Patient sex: M
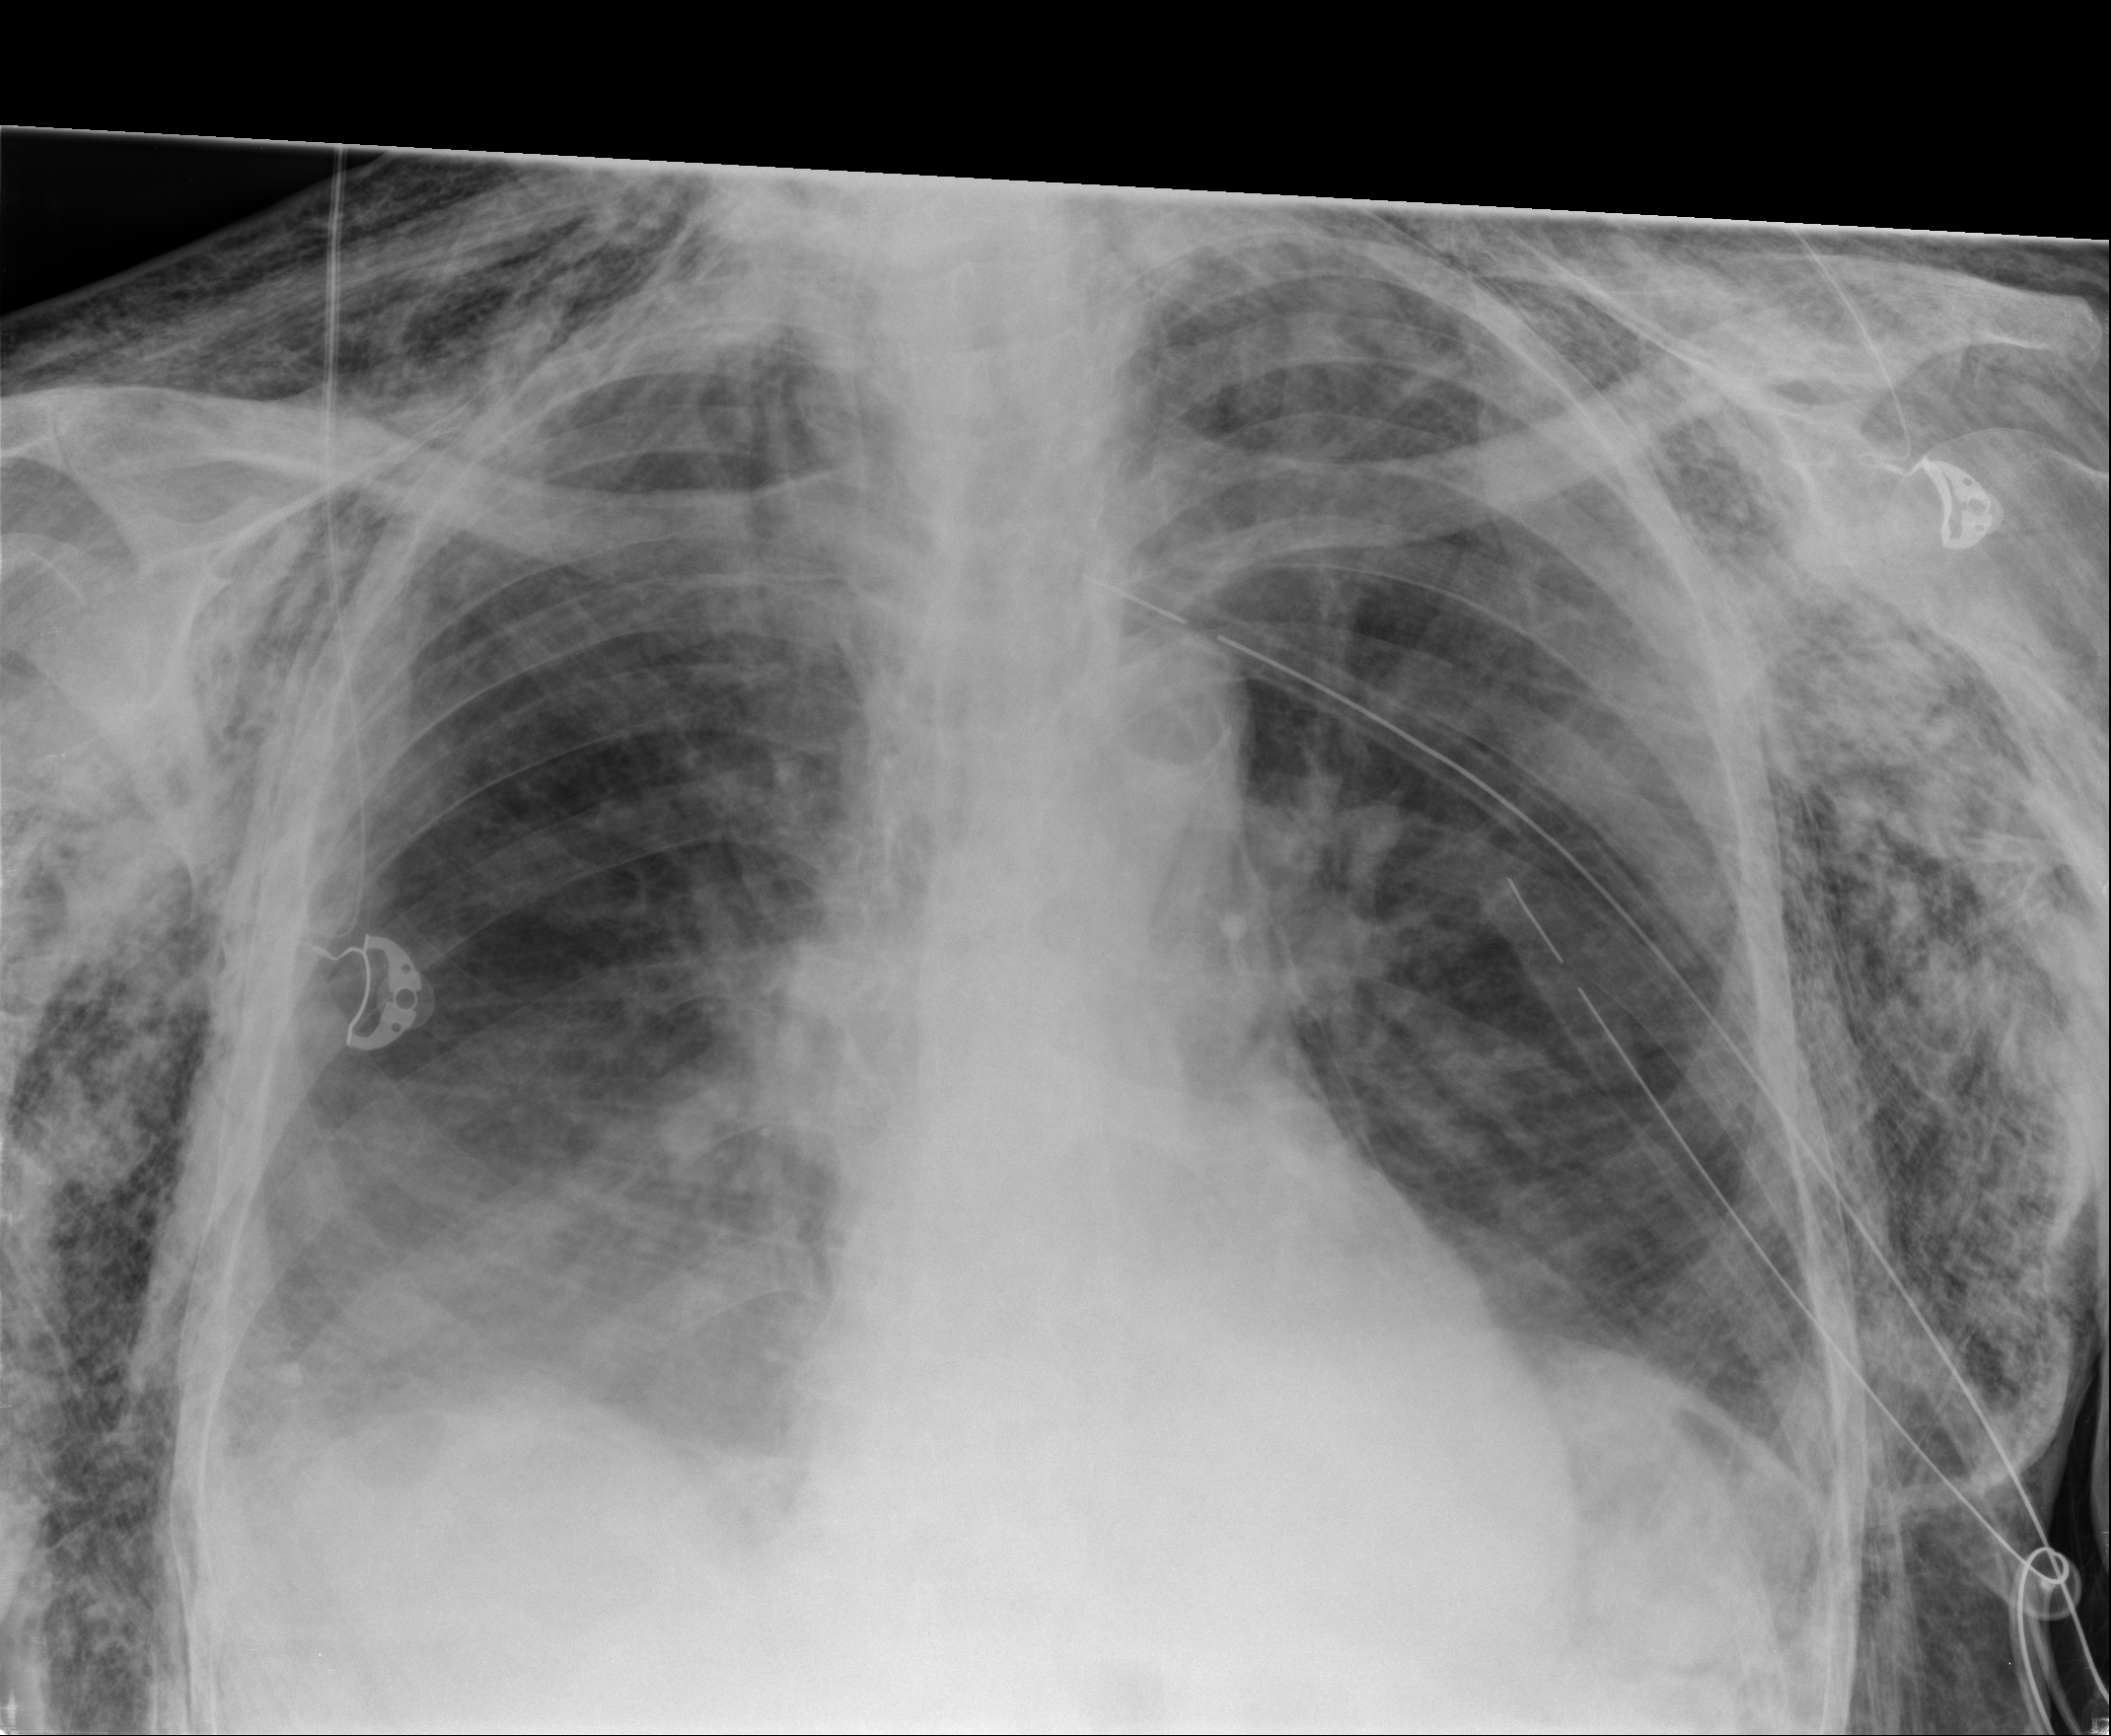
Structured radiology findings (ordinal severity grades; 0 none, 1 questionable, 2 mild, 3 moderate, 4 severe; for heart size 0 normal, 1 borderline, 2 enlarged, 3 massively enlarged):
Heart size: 0
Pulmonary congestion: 0
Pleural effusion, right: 2
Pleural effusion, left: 0
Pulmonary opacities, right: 0
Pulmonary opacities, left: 0
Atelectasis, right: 2
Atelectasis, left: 0